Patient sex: F
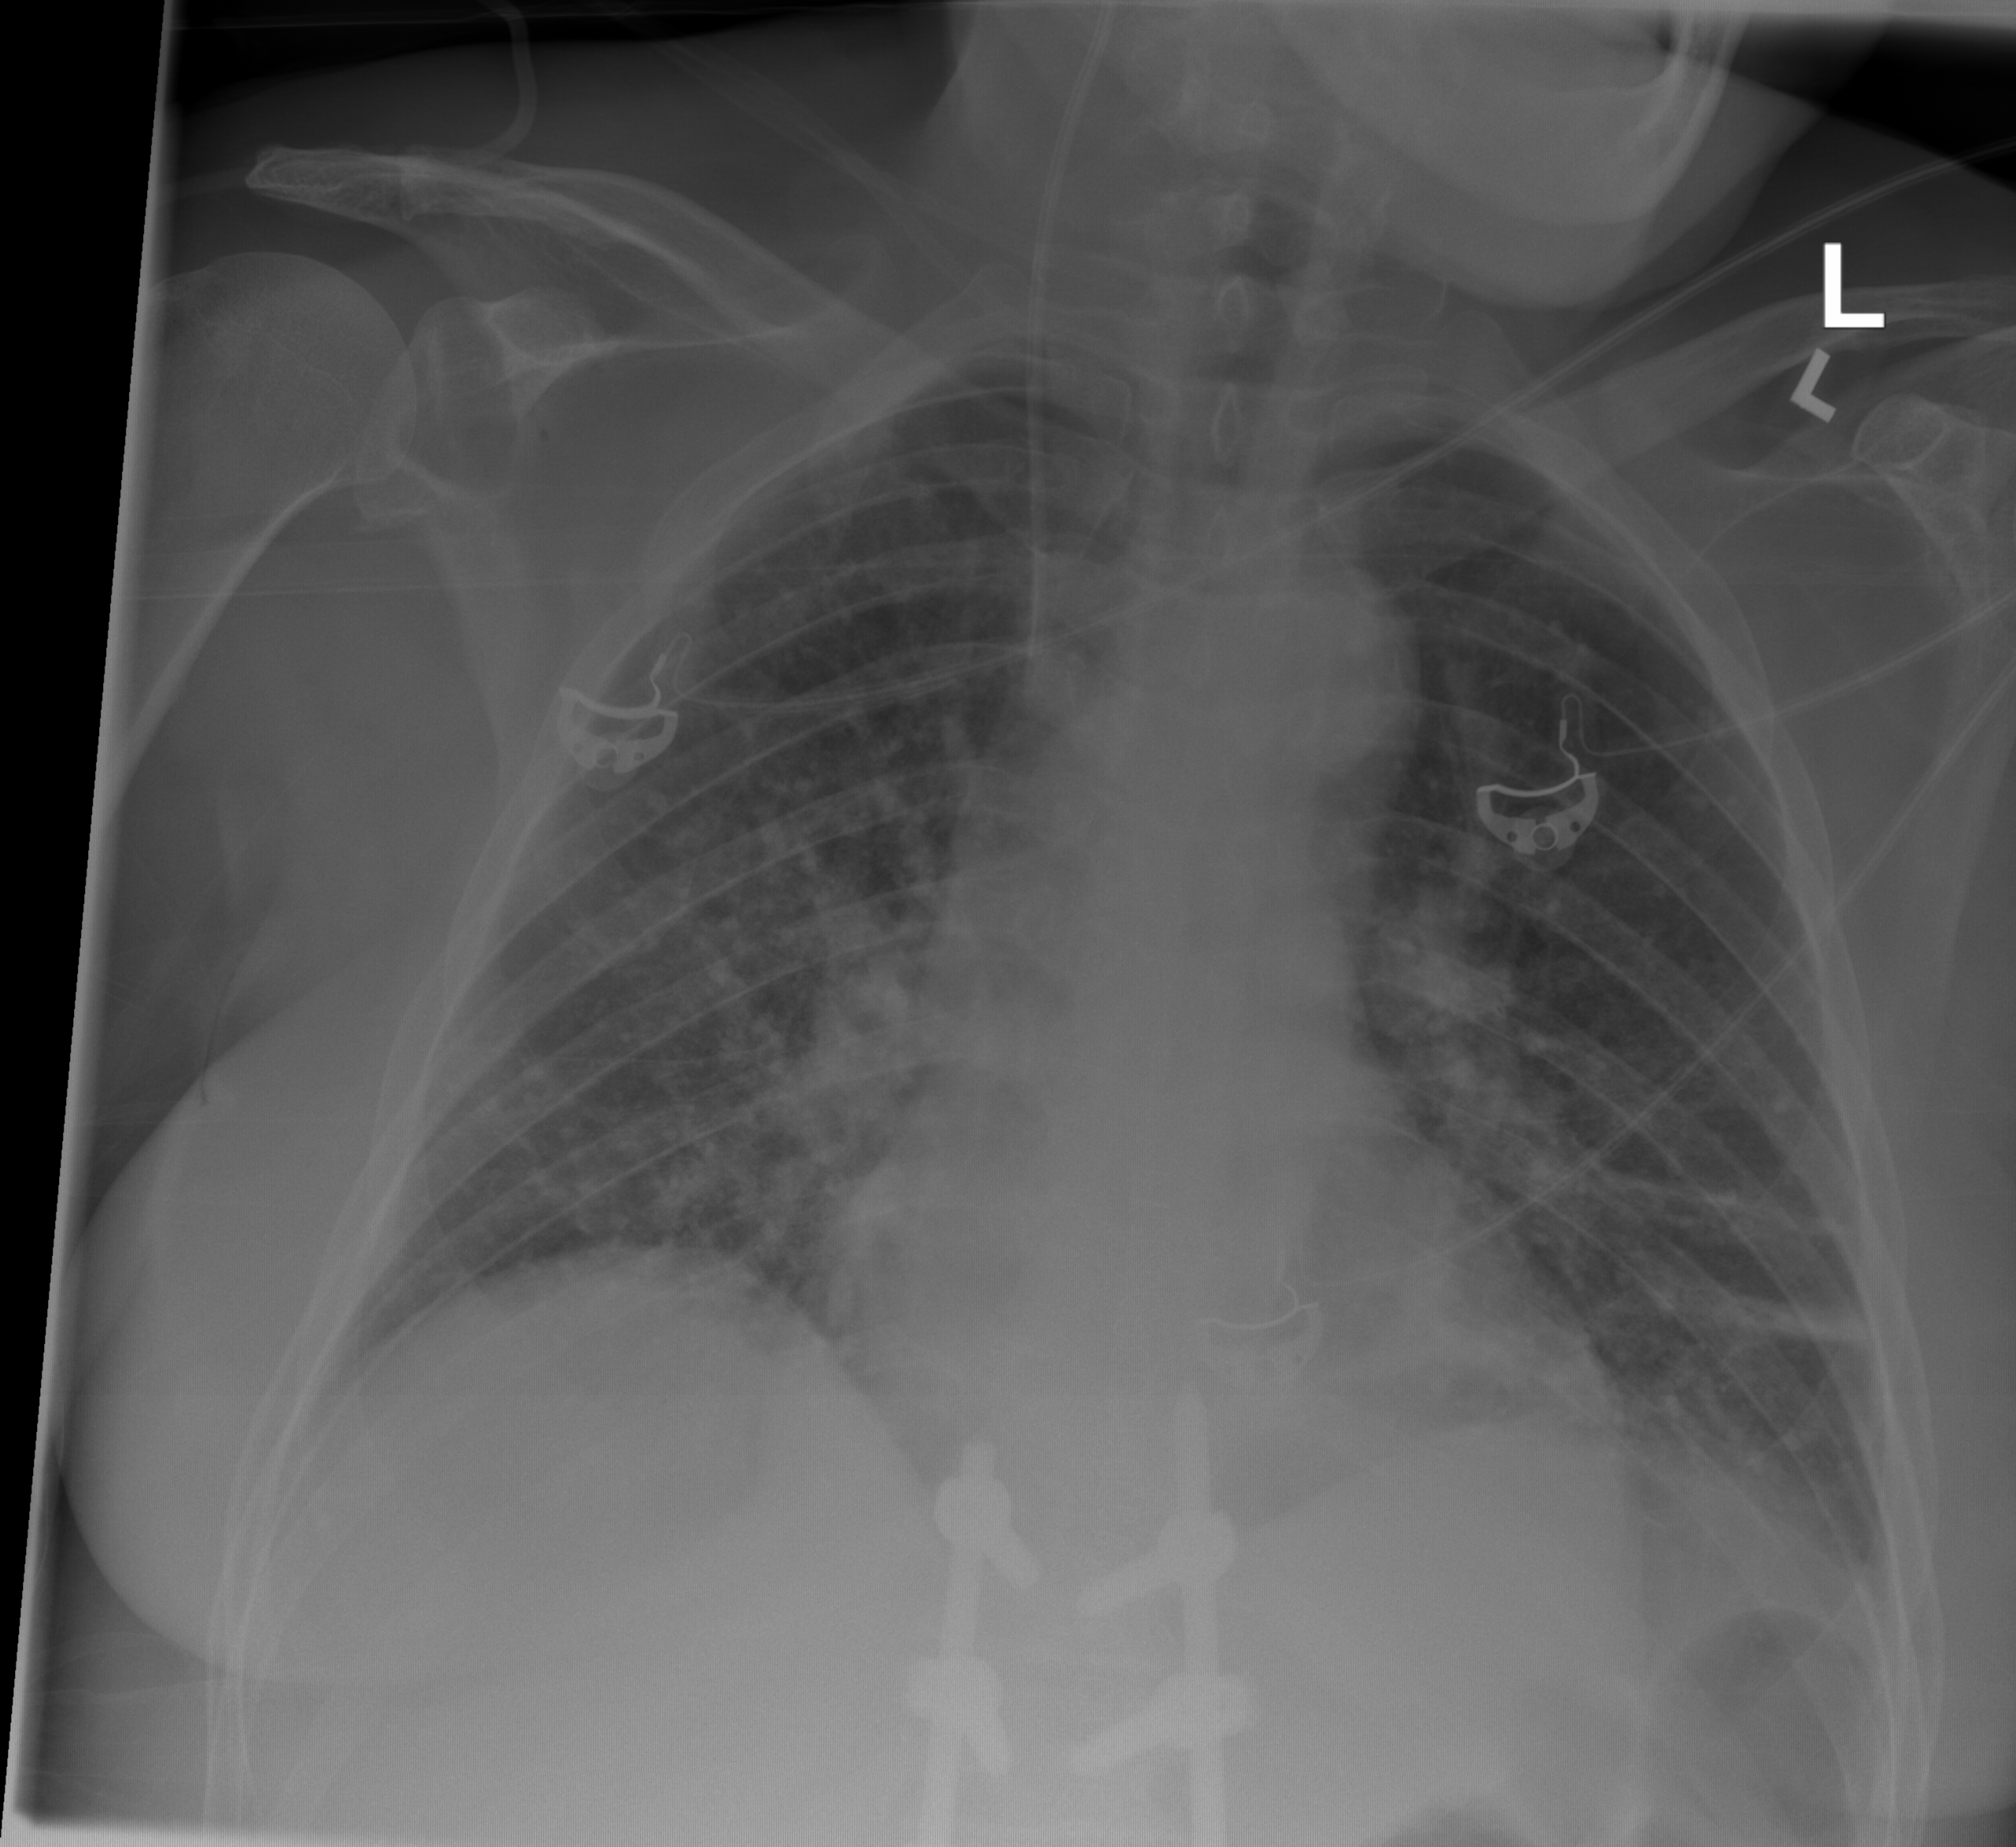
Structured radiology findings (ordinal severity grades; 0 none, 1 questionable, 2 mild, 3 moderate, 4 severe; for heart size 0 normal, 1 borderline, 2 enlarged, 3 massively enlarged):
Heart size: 1
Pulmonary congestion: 0
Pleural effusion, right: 0
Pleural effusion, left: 0
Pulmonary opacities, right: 2
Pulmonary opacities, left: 2
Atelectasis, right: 0
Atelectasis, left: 2